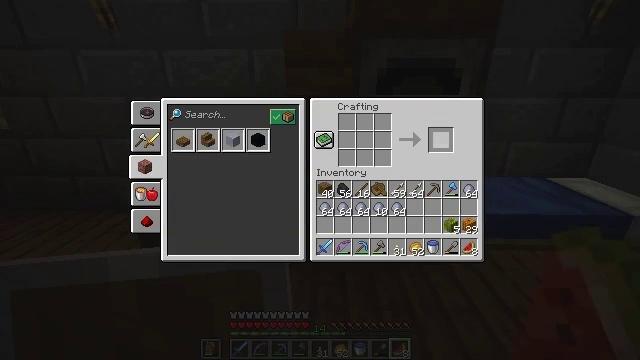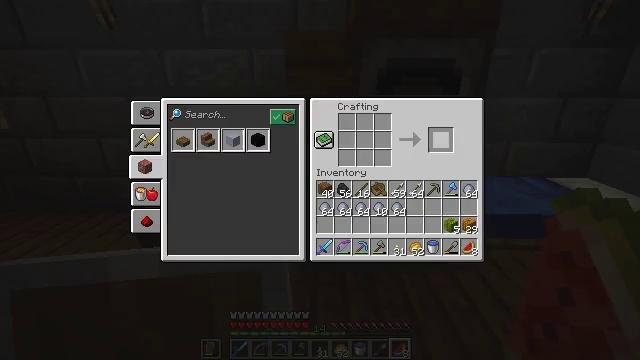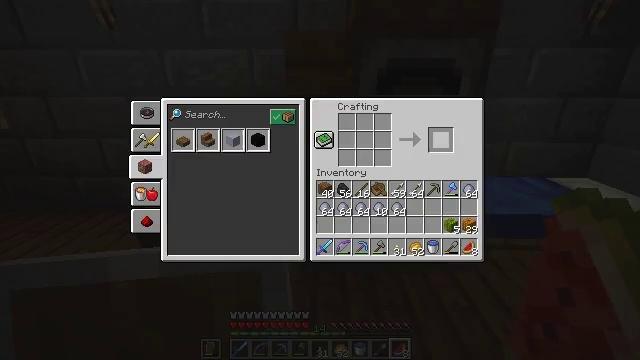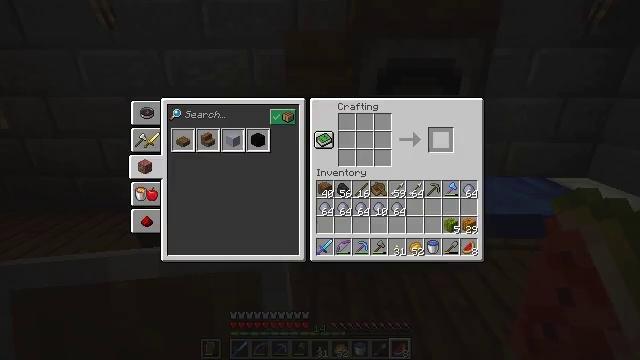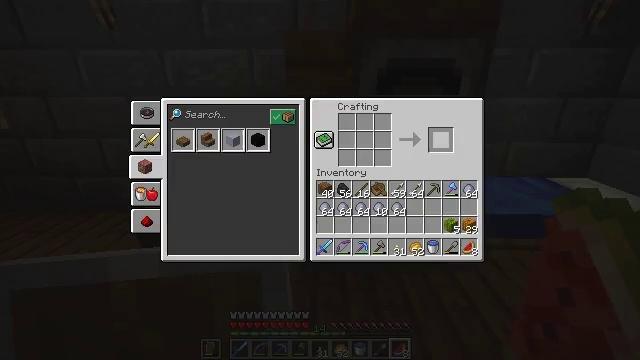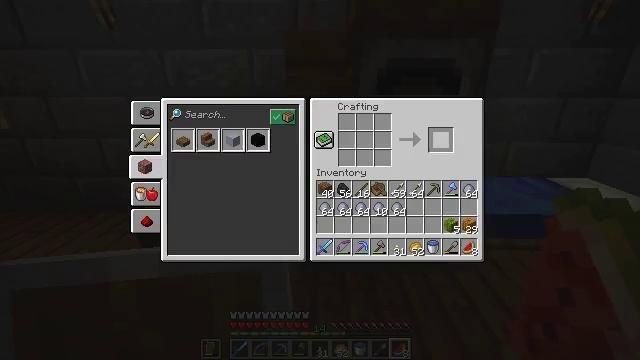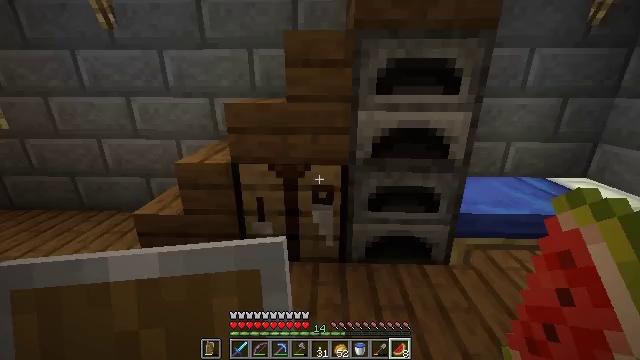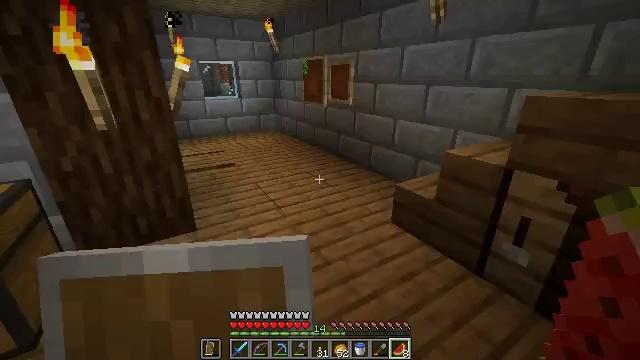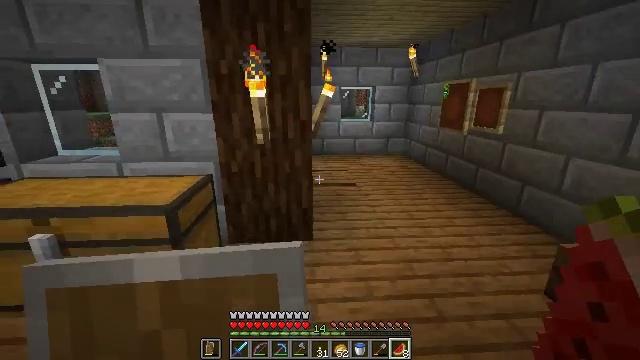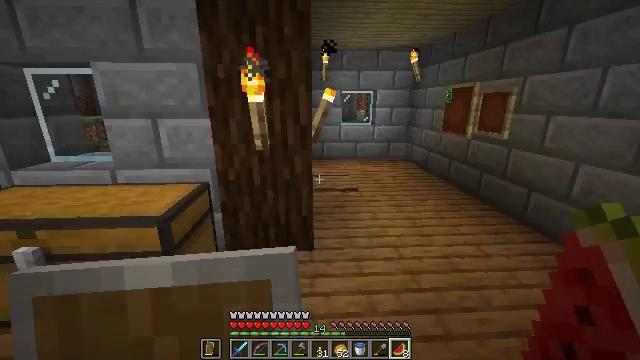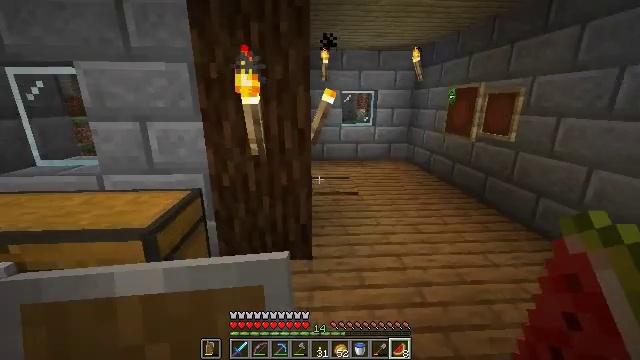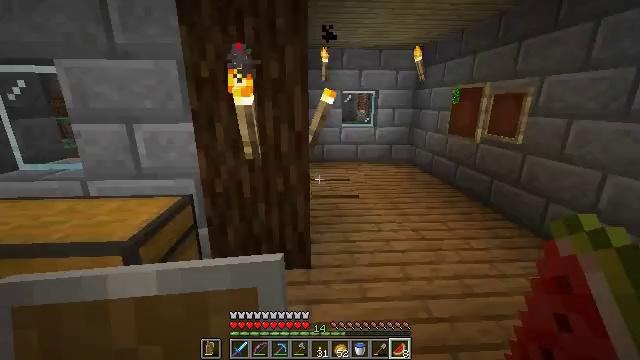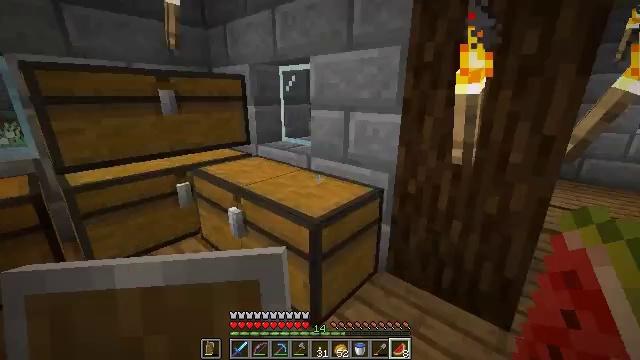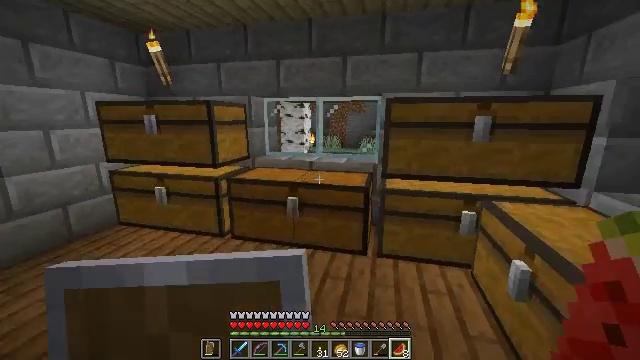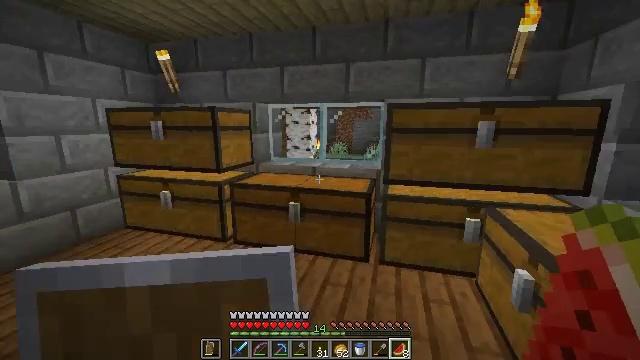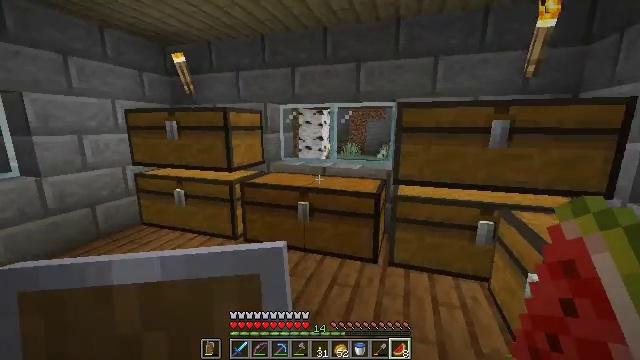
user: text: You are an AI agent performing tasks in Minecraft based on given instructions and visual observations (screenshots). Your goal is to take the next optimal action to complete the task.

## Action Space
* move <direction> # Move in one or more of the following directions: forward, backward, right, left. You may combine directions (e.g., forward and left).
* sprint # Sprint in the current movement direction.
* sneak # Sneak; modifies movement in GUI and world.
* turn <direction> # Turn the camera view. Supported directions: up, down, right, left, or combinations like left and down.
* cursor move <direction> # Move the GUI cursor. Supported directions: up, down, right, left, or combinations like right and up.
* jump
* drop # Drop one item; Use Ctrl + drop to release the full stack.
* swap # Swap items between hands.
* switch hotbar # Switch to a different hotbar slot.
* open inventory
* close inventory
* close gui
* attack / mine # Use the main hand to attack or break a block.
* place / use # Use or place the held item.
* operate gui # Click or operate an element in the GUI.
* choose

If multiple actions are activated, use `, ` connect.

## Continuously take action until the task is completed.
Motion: motion action
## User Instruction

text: Harvest melon from the farm.
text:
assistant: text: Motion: open gui
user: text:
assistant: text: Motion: no_op
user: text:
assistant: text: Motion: no_op
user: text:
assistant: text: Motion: no_op
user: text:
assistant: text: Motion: no_op
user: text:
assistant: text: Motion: no_op
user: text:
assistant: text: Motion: turn left and down, close gui
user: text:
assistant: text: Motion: move forward, turn left and up
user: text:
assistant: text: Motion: move forward
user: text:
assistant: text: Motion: move forward
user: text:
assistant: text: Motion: move forward
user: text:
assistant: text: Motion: move forward, turn left and down
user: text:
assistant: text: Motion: turn left and up
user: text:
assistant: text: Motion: turn left and up
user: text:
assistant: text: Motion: turn left
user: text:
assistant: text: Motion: turn left
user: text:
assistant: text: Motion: move forward, turn left
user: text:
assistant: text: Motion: move forward, turn right and down
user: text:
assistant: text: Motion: move forward, turn right and down, use / place
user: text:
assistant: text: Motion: move forward, use / place
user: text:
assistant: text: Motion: no_op
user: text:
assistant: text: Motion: no_op
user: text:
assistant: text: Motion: no_op
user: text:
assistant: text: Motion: open gui
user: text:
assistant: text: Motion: no_op
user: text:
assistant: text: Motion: no_op
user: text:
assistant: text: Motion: no_op
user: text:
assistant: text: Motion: sneak, cursor move right and down
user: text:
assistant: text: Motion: sneak, cursor move right and down
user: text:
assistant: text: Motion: sneak, cursor move right and down